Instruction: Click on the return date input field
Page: home
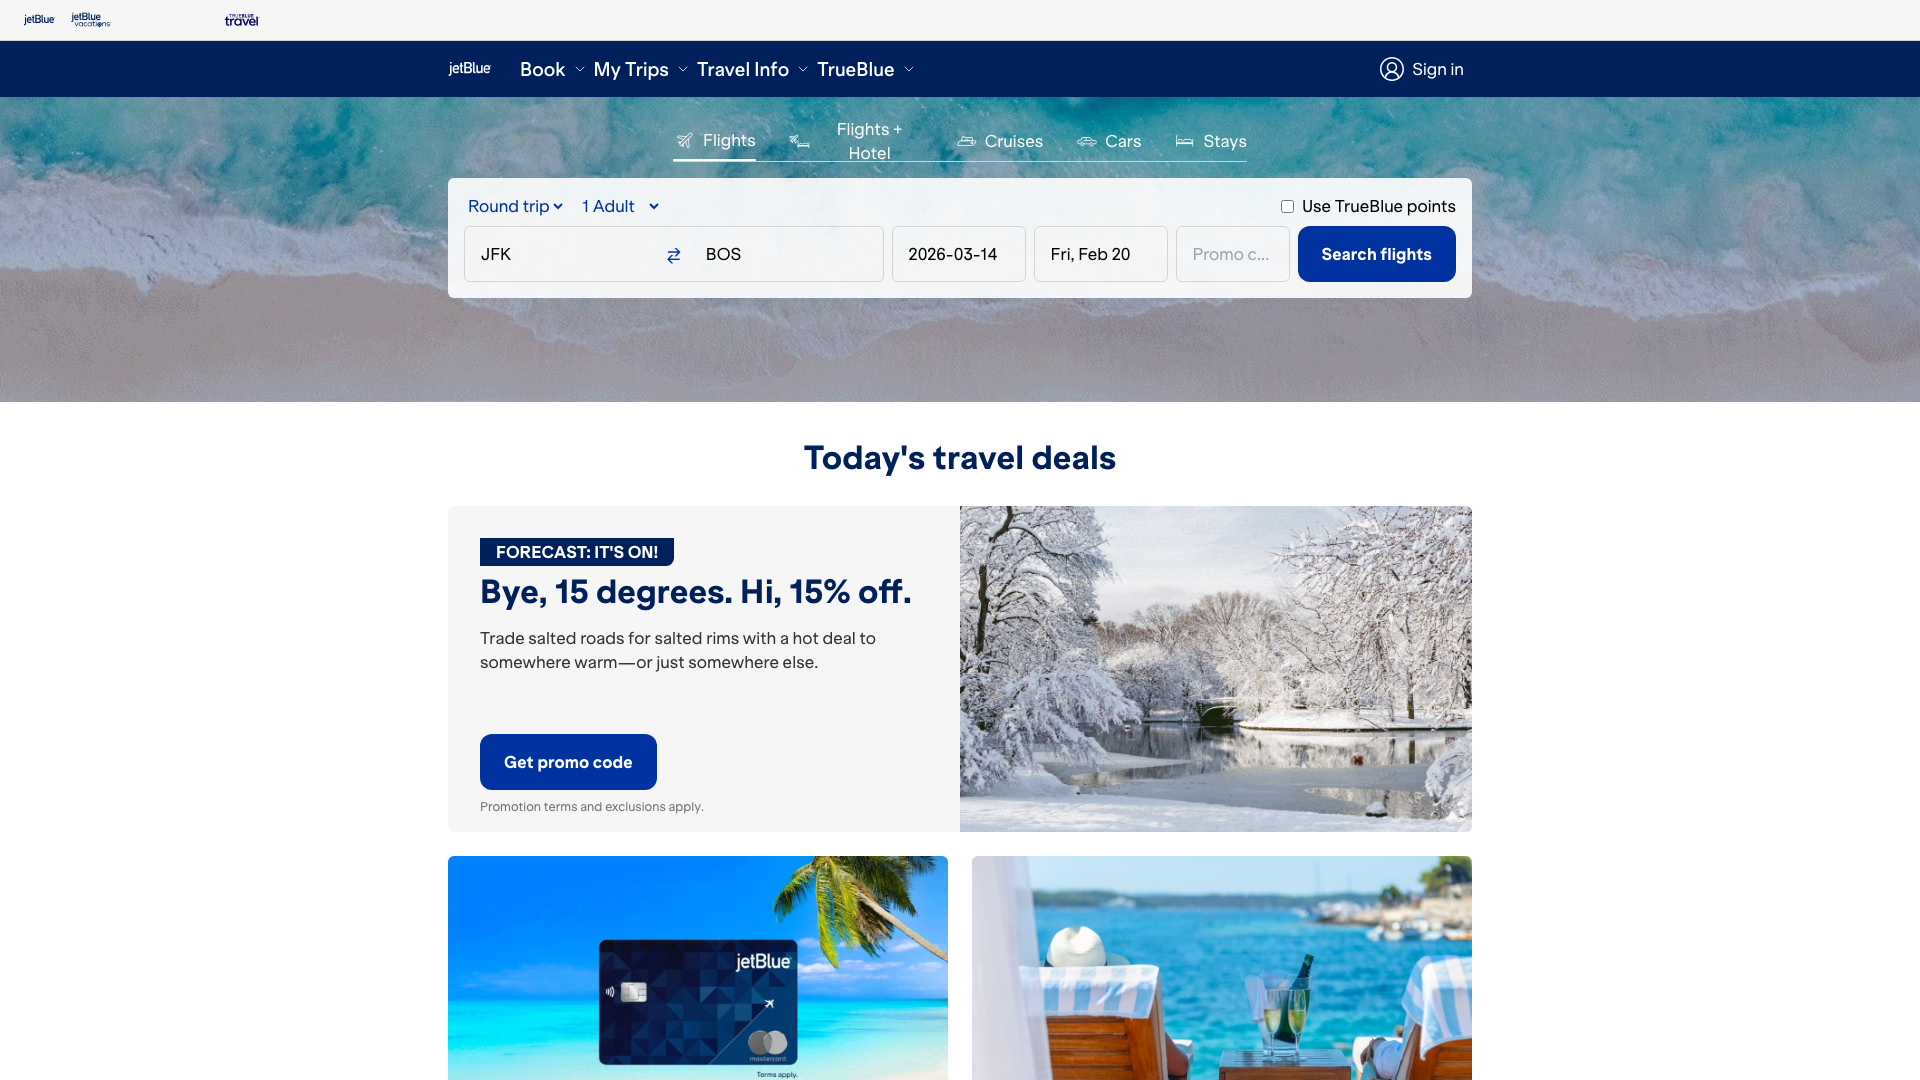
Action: click